Question: My PHP Curl code is not returning an error or any response text. The JavaScript code I based it off of returns a Json Array.
## PHP Curl
'''
header('Access-Control-Allow-Origin: ' . $_SERVER['SERVER_NAME']);
$subscriptionKey = '';
$ch = curl_init();
curl_setopt($ch, CURLOPT_URL, 'https://southcentralus.tts.speech.microsoft.com/cognitiveservices/voices/list');
curl_setopt($ch, CURLOPT_HTTPHEADER, array("Ocp-Apim-Subscription-Key", $subscriptionKey));
curl_setopt($ch, CURLOPT_HEADER, true);
curl_setopt($ch, CURLOPT_RETURNTRANSFER, true);
$response = curl_exec($ch);
if($response === false)
{
echo 'Curl error: ' . curl_error($ch);
}
else
{
echo 'Operation completed without any errors<br>';
echo "Response: $response";
}
$voices = json_decode($response);
curl_close($ch);
'''
## PHP Results
## Working Javascript
'''
var request = new XMLHttpRequest();
var subscriptionKey = '';
request.open('GET', 'https://southcentralus.tts.speech.microsoft.com/cognitiveservices/voices/list', true);
request.setRequestHeader("Ocp-Apim-Subscription-Key", subscriptionKey)
request.onload = function() {
if (request.status >= 200 && request.status < 400) {
const response = this.response;
const data = JSON.parse(response);
console.log(data);
} else {
window.console.log(this);
}
};
request.send()
'''
## JavaScript Results

I changed 'CURLOPT_HEADER' to true (thanks to Lucas's comments) and now get a 401 error. This puzzles me because it is the exact same URL and Subscription key.
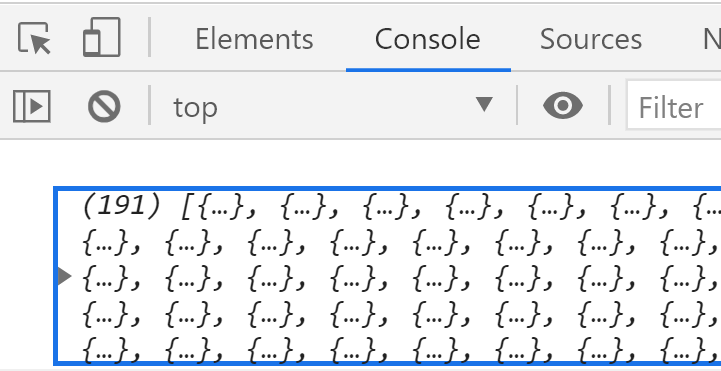
Answer: The array for 'CURLOPT_HTTPHEADER' takes one item per header, rather than separate items for key & value. So in this case, try:
> curl_setopt($ch, CURLOPT_HTTPHEADER, array("Ocp-Apim-Subscription-Key:
$subscriptionKey"));